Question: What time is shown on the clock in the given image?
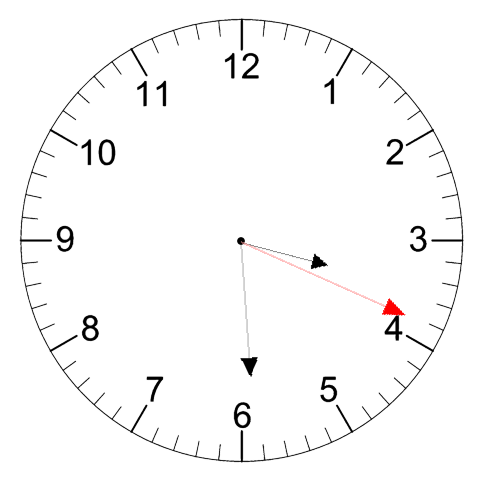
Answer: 03:29:19